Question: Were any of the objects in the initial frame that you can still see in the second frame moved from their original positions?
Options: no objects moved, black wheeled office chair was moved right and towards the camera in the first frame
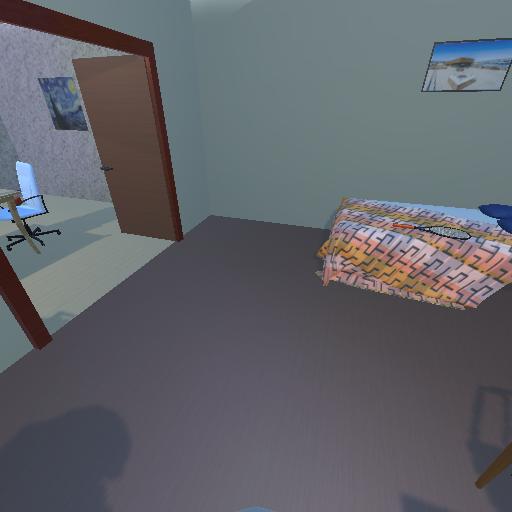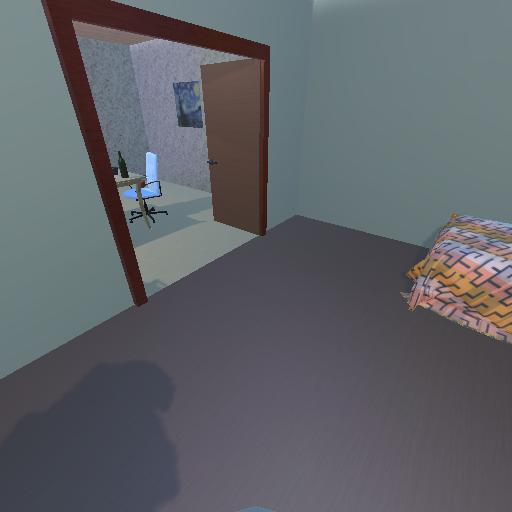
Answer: no objects moved